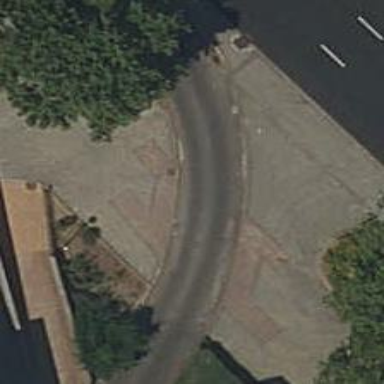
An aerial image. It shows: Marked crossing on footway.